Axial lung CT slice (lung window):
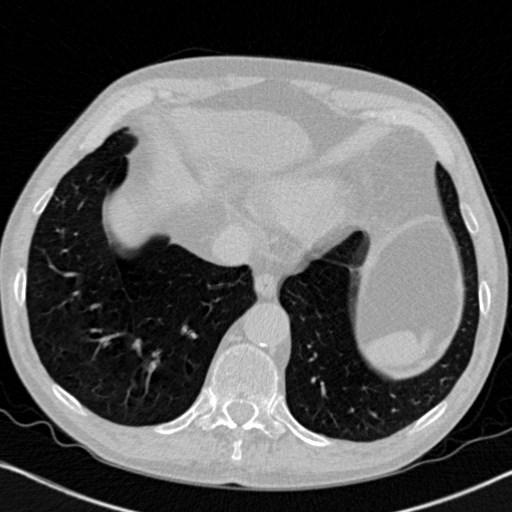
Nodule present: no